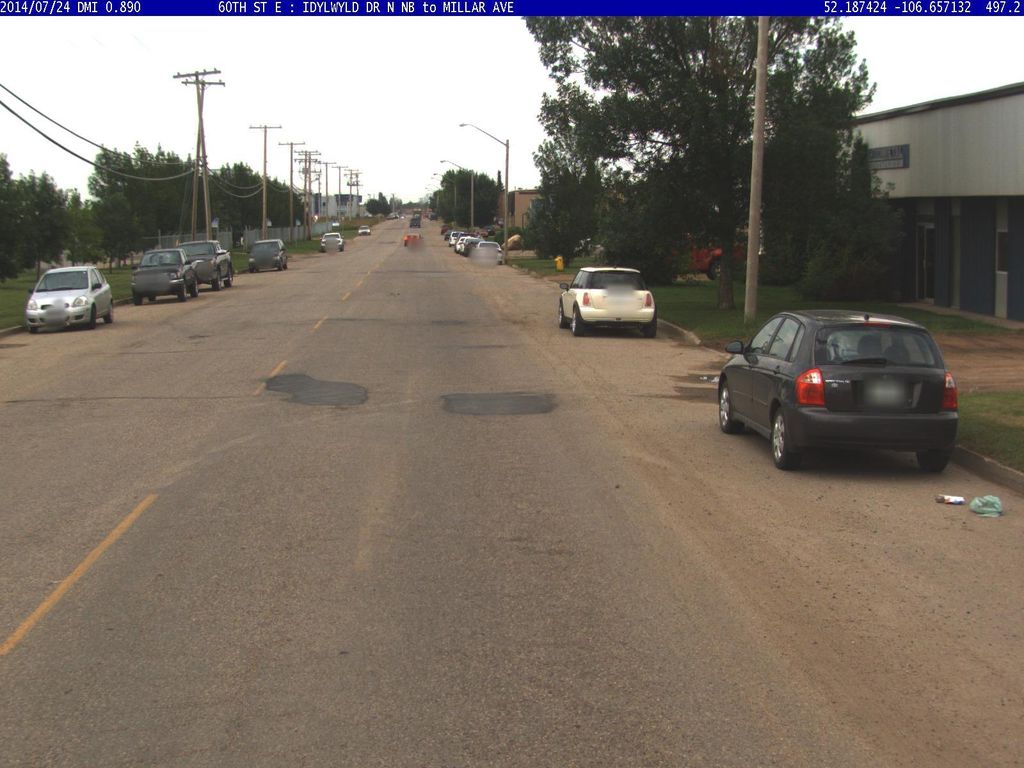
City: saskatoon